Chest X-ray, PA view. Patient: 43 years old, sex M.
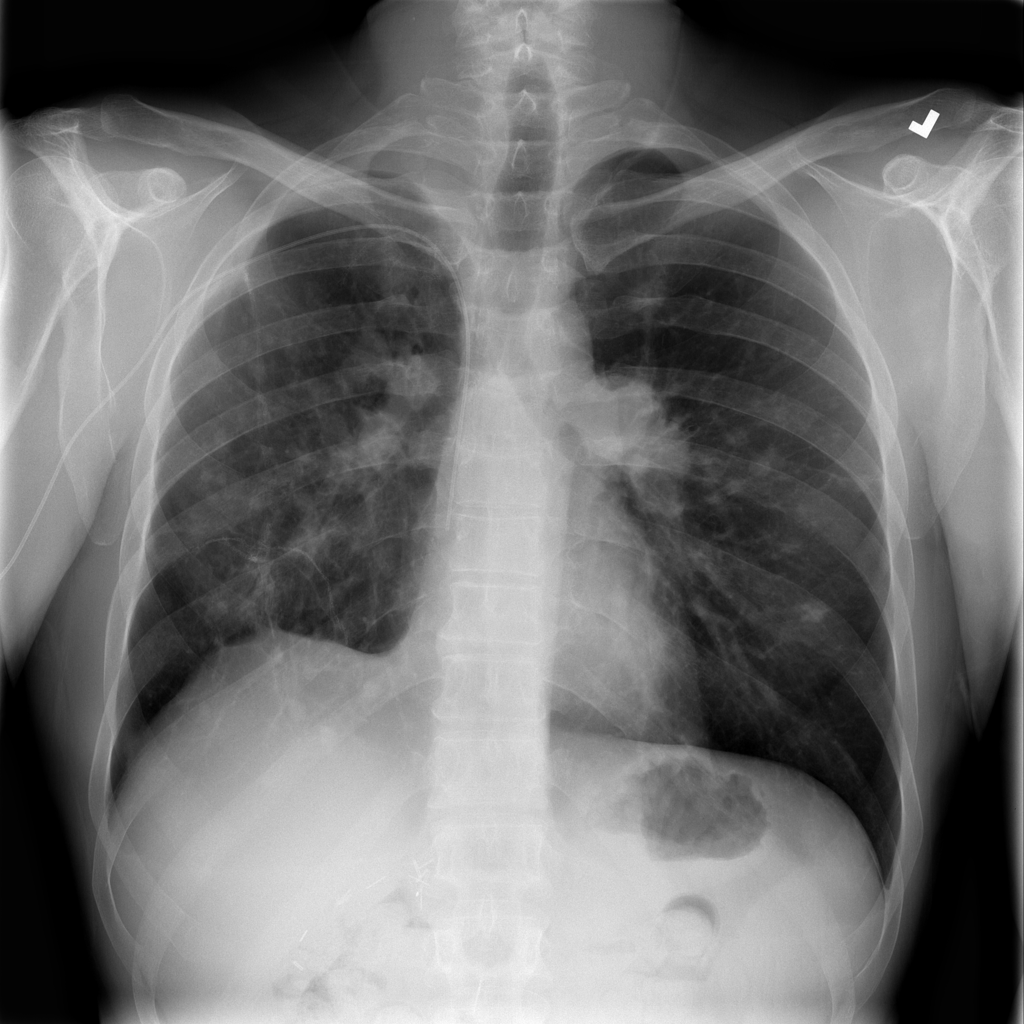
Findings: Nodule